Question: I am currently starting development of a ASP.NET project using MVC3, Spring.NET and FluentNHibernate.
My background is mainly java, but with a some Spring framework exposure, so Spring.NET should be easy, peasy, right?
The application architecture is fairly vanilla, with Controllers using Services, Services using DAOs and DAOs using NHibernate Entities and Mappings.
At the moment, I am scratching my head at the current scenario:
One of my service methods uses a Dao, which is injected using spring.net. When I annotate the service method with the [Transaction] attribute, the DAO dependency ceases to be injected into my service, causing NullReferenceExceptions.
Any ideas as to why this might happen will be greatly appreciated.
Some code to illustrate the problem. This is not the actual code, but it is pretty close. First the abstract test class, which extends the spring class AbstractTransactionalSpringContextTests :
'''
using System;
using System.Text;
using System.Collections.Generic;
using System.Linq;
using Namespace.Dao;
using Namespace.Entities;
using Microsoft.VisualStudio.TestTools.UnitTesting;
using Spring.Testing.Microsoft;
namespace Namespace.Tests.Services
{
[TestClass]
public class AbstractServiceTest : AbstractTransactionalSpringContextTests
{
public AbstractServiceTest()
{
}
protected override string[] ConfigLocations
{
get { return new string[]
{
"assembly://Assembly/Namespace.Config/dao.xml",
"assembly://Assembly/Namespace.Config/Services.xml",
"assembly://Assembly/Namespace.Config/web.xml"
};
}
}
}
}
'''
This class is extended to create the actual test class:
'''
using System.Collections.Generic;
using Namespace.Entities;
using Namespace.Services.Assets;
using Microsoft.VisualStudio.TestTools.UnitTesting;
namespace Namespace.Tests.Services
{
[TestClass]
public class AssetsServiceTest : AbstractServiceTest
{
public AssetsServiceTest()
{
}
private AssetsService assetsService;
public AssetsService AssetsService
{
get { return assetsService; }
set { assetsService = value; }
}
[TestMethod]
public void TestGetFacilities()
{
Assert.IsNotNull(assetsService);
/* THIS ASSERTION FAILS when assetsService.GetFacilities has the [Transaction] attribute */
Assert.IsNotNull(assetsService.FacilityDao);
IList<Facility> facilities = assetsService.GetFacilities();
Assert.IsNotNull(facilities);
}
}
}
'''
And here is the Service class:
'''
using System.Collections.Generic;
using Namespace.Dao;
using Namespace.Entities;
using Namespace.Models;
using Spring.Transaction;
using Spring.Transaction.Interceptor;
using Facility = Namespace.Entities.Facility;
namespace Namespace.Services.Assets
{
public class AssetsService
{
public AssetsService()
{
System.Console.Out.WriteLine("AssetsService created");
}
private FacilityDao _facilityDao;
public FacilityDao FacilityDao
{
get
{
return _facilityDao;
}
set
{
_facilityDao = value;
}
}
[Transaction(TransactionPropagation.Required, ReadOnly = true)]
public IList<Facility> GetFacilities()
{
return _facilityDao.FetchAll();
}
}
}
'''
And finally a condensed and amalgamated web.xml/applicationContext :
'''
<?xml version="1.0" encoding="utf-8"?>
<objects xmlns="http://www.springframework.net">
<db:provider id="DbProvider"
provider="System.Data.SqlClient"
connectionString="Data Source=localhost;...;"/>
<object id="transactionManager"
type="Spring.Data.NHibernate.HibernateTransactionManager, Spring.Data.NHibernate32">
<property name="DbProvider" ref="DbProvider"/>
<property name="SessionFactory" ref="SessionFactory"/>
</object>
<tx:attribute-driven transaction-manager="transactionManager"/>
<object type="Namespace.Dao.FacilityDao, Namespace" id="FacilityDao">
<property name="SessionFactory" ref="SessionFactory"/>
</object>
<object type="Namespace.Services.Assets.AssetsService, Namespace" id="AssetsService">
<property name="FacilityDao" ref="FacilityDao" />
</object>
</objects>
'''
EDIT:
Thanks to tips from Max and Marijn, I have now changed my AssetsService to use an interface rather than the actual implementation. However, the problem persists. Here are the revised details.
'''
namespace Namespace.Services.Assets
{
public class AssetsService
{
public AssetsService()
{
System.Console.Out.WriteLine("AssetsService created");
}
public IFacilityDao FacilityDao { get; set; }
[Transaction(TransactionPropagation.Required, ReadOnly = true)]
public IList<Facility> GetFacilities()
{
return FacilityDao.FetchAll();
}
}
}
'''
The IFacilityDao:
'''
namespace Namespace.Dao
{
public interface IFacilityDao : IDao<Facility>
{}
public class FacilityDao : DaoBase<Facility>, IFacilityDao
{
}
}
'''
IDao:
'''
namespace Namespace.Dao
{
public interface IDao<T>
{
T Fetch(int id);
T FindByName(string name);
IList<T> FetchAll();
void SaveOrUpdate(T entity);
void Delete(T entity);
}
}
'''
DaoBase:
'''
namespace Namespace.Dao
{
public abstract class DaoBase<T> : IDao<T>
{
public ISessionFactory SessionFactory { get; set; }
public T Fetch(int id)
{
var result = SessionFactory
.GetCurrentSession()
.CreateCriteria(typeof(T))
.Add(Restrictions.Eq("ID", id))
.UniqueResult<T>();
return result;
}
//....
}
'''
}

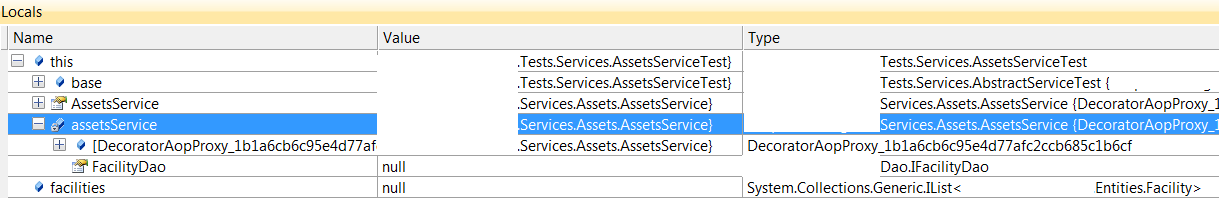
Answer: Your 'AssetService.FacilityDao' member should be of an interface type instead of the concrete 'FacilityDao' type; otherwise spring.net will not be able to create a transaction proxy for interception. Try abstracting an 'IFacilityDao' interface and change your 'AssetService' to something like:
'''
public class AssetsService
{
public IFacilityDao FacilityDao { get; set; }
// snip...
}
'''
The problem is that your 'AssetService.GetFacilities' method cannot be proxied; try making it virtual (spring creates a decorator based proxy that proxies all methods if there are no interfaces to proxy); and if that fails, try introducing an 'IAssetService' interface in a similar fashion I suggested for the dao's earlier. And inject it to an 'IAssetService' property of your test.
Sorry I missed that earlier.
The failing 'Assert.IsNotNull(assetsService.FacilityDao);' comes from the fact that the 'AssetService' instance is injected on the test fixture (<URL>. Because of the transaction attribute, an is injected. The of this proxy is the "real" object that has a 'FacilityDao' injected into it.
But the 'assetsService' of your assertion is . Initially you did not have any interfaces specified on your 'AssetService' class and spring <URL> - a proxy that inherits from 'AssetService', with all virtual methods overridden and delegated to the target object.
The assertion returns null, because on this proxy the facility dao is never injected.
The assertion didn't return null without the transaction attribute applied, because the "unproxied" object was injected.